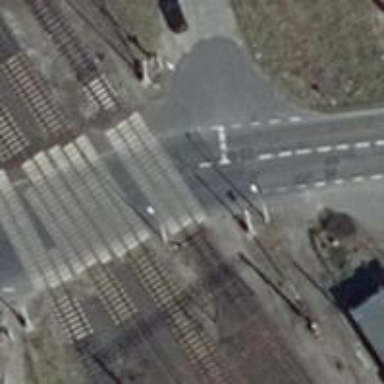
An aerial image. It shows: Level crossing with double half barrier.